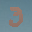
Label: 3